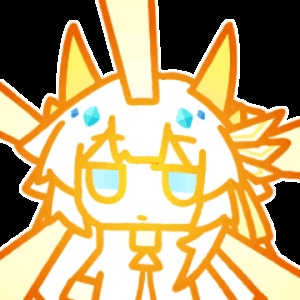
Label: anime